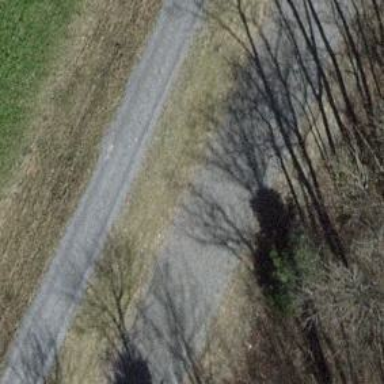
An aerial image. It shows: Gravel track with grade 2 tracktype.